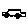
Label: car